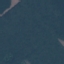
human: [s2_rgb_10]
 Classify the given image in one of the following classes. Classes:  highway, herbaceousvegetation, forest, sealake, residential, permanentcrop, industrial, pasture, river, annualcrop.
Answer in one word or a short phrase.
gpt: Forest